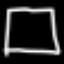
Label: square